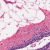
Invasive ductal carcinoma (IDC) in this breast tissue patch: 0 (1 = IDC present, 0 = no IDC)